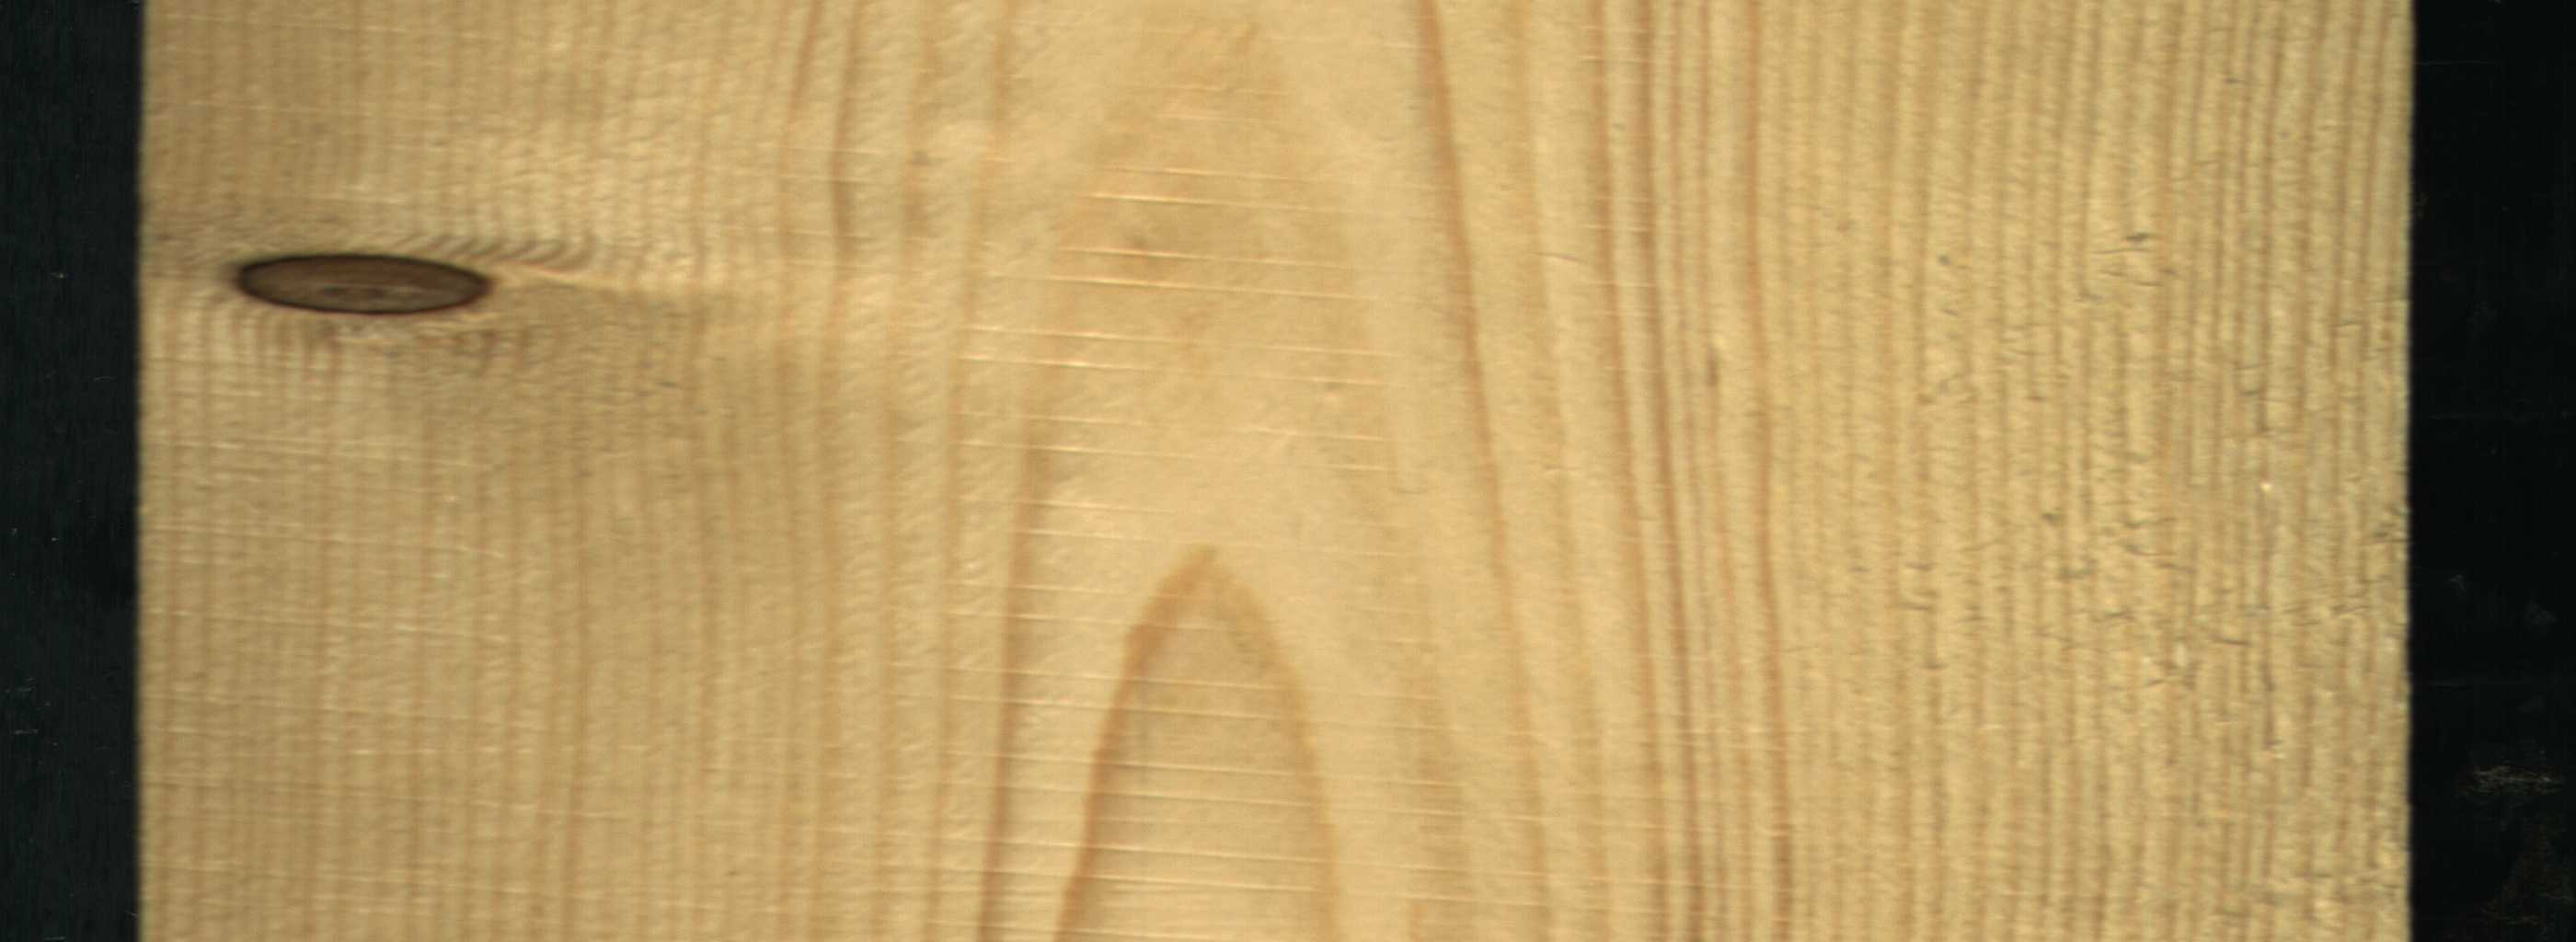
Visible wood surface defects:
Dead_Knot